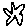
Label: star